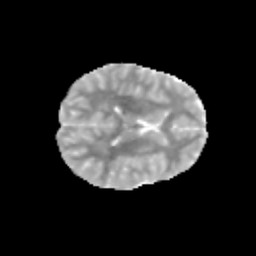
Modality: MD
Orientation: axial
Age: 10
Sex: female
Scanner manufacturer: siemens
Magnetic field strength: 3 T
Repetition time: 3.8 s
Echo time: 0.07 s